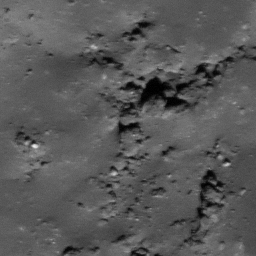
Pit: Tycho 29a
Host crater: Tycho
Host type: impact_melt
Lunar coordinates: latitude -42.847, longitude 348.542